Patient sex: M
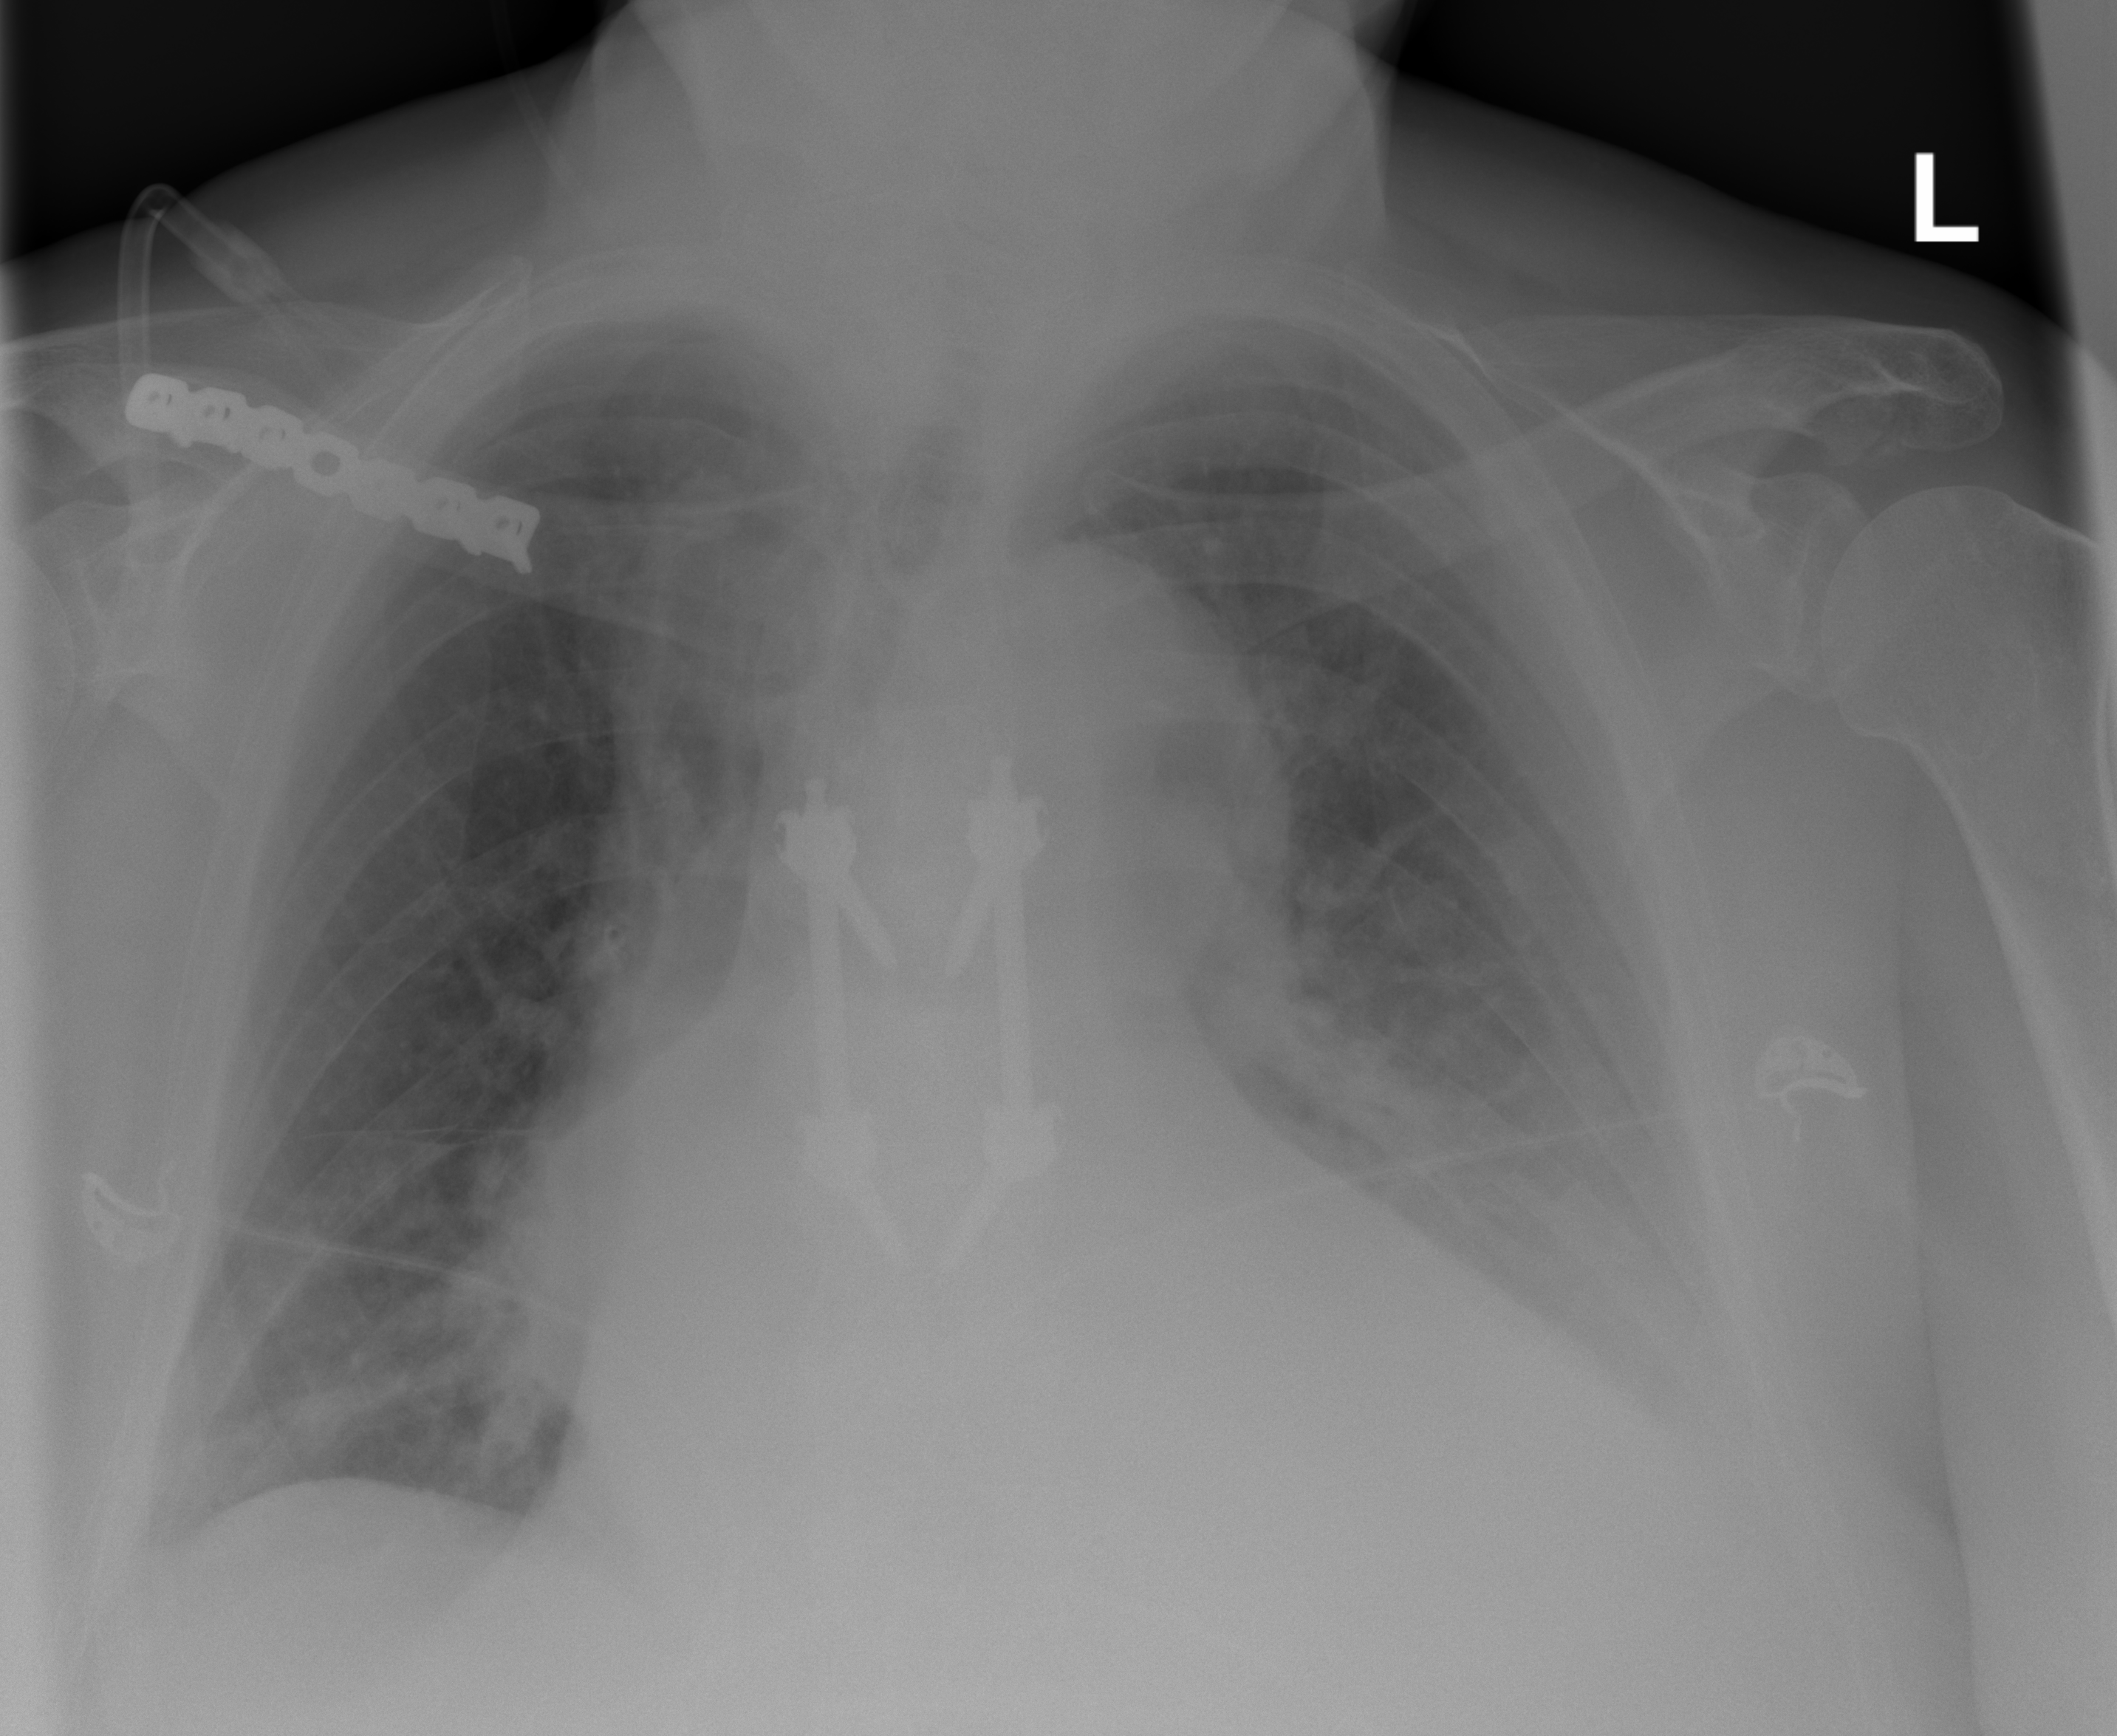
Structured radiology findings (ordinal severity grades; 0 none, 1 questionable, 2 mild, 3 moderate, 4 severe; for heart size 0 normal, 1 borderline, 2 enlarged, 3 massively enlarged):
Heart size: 2
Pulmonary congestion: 0
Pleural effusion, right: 0
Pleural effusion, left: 2
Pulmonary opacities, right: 0
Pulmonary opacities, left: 2
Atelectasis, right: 2
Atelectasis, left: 2